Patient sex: M
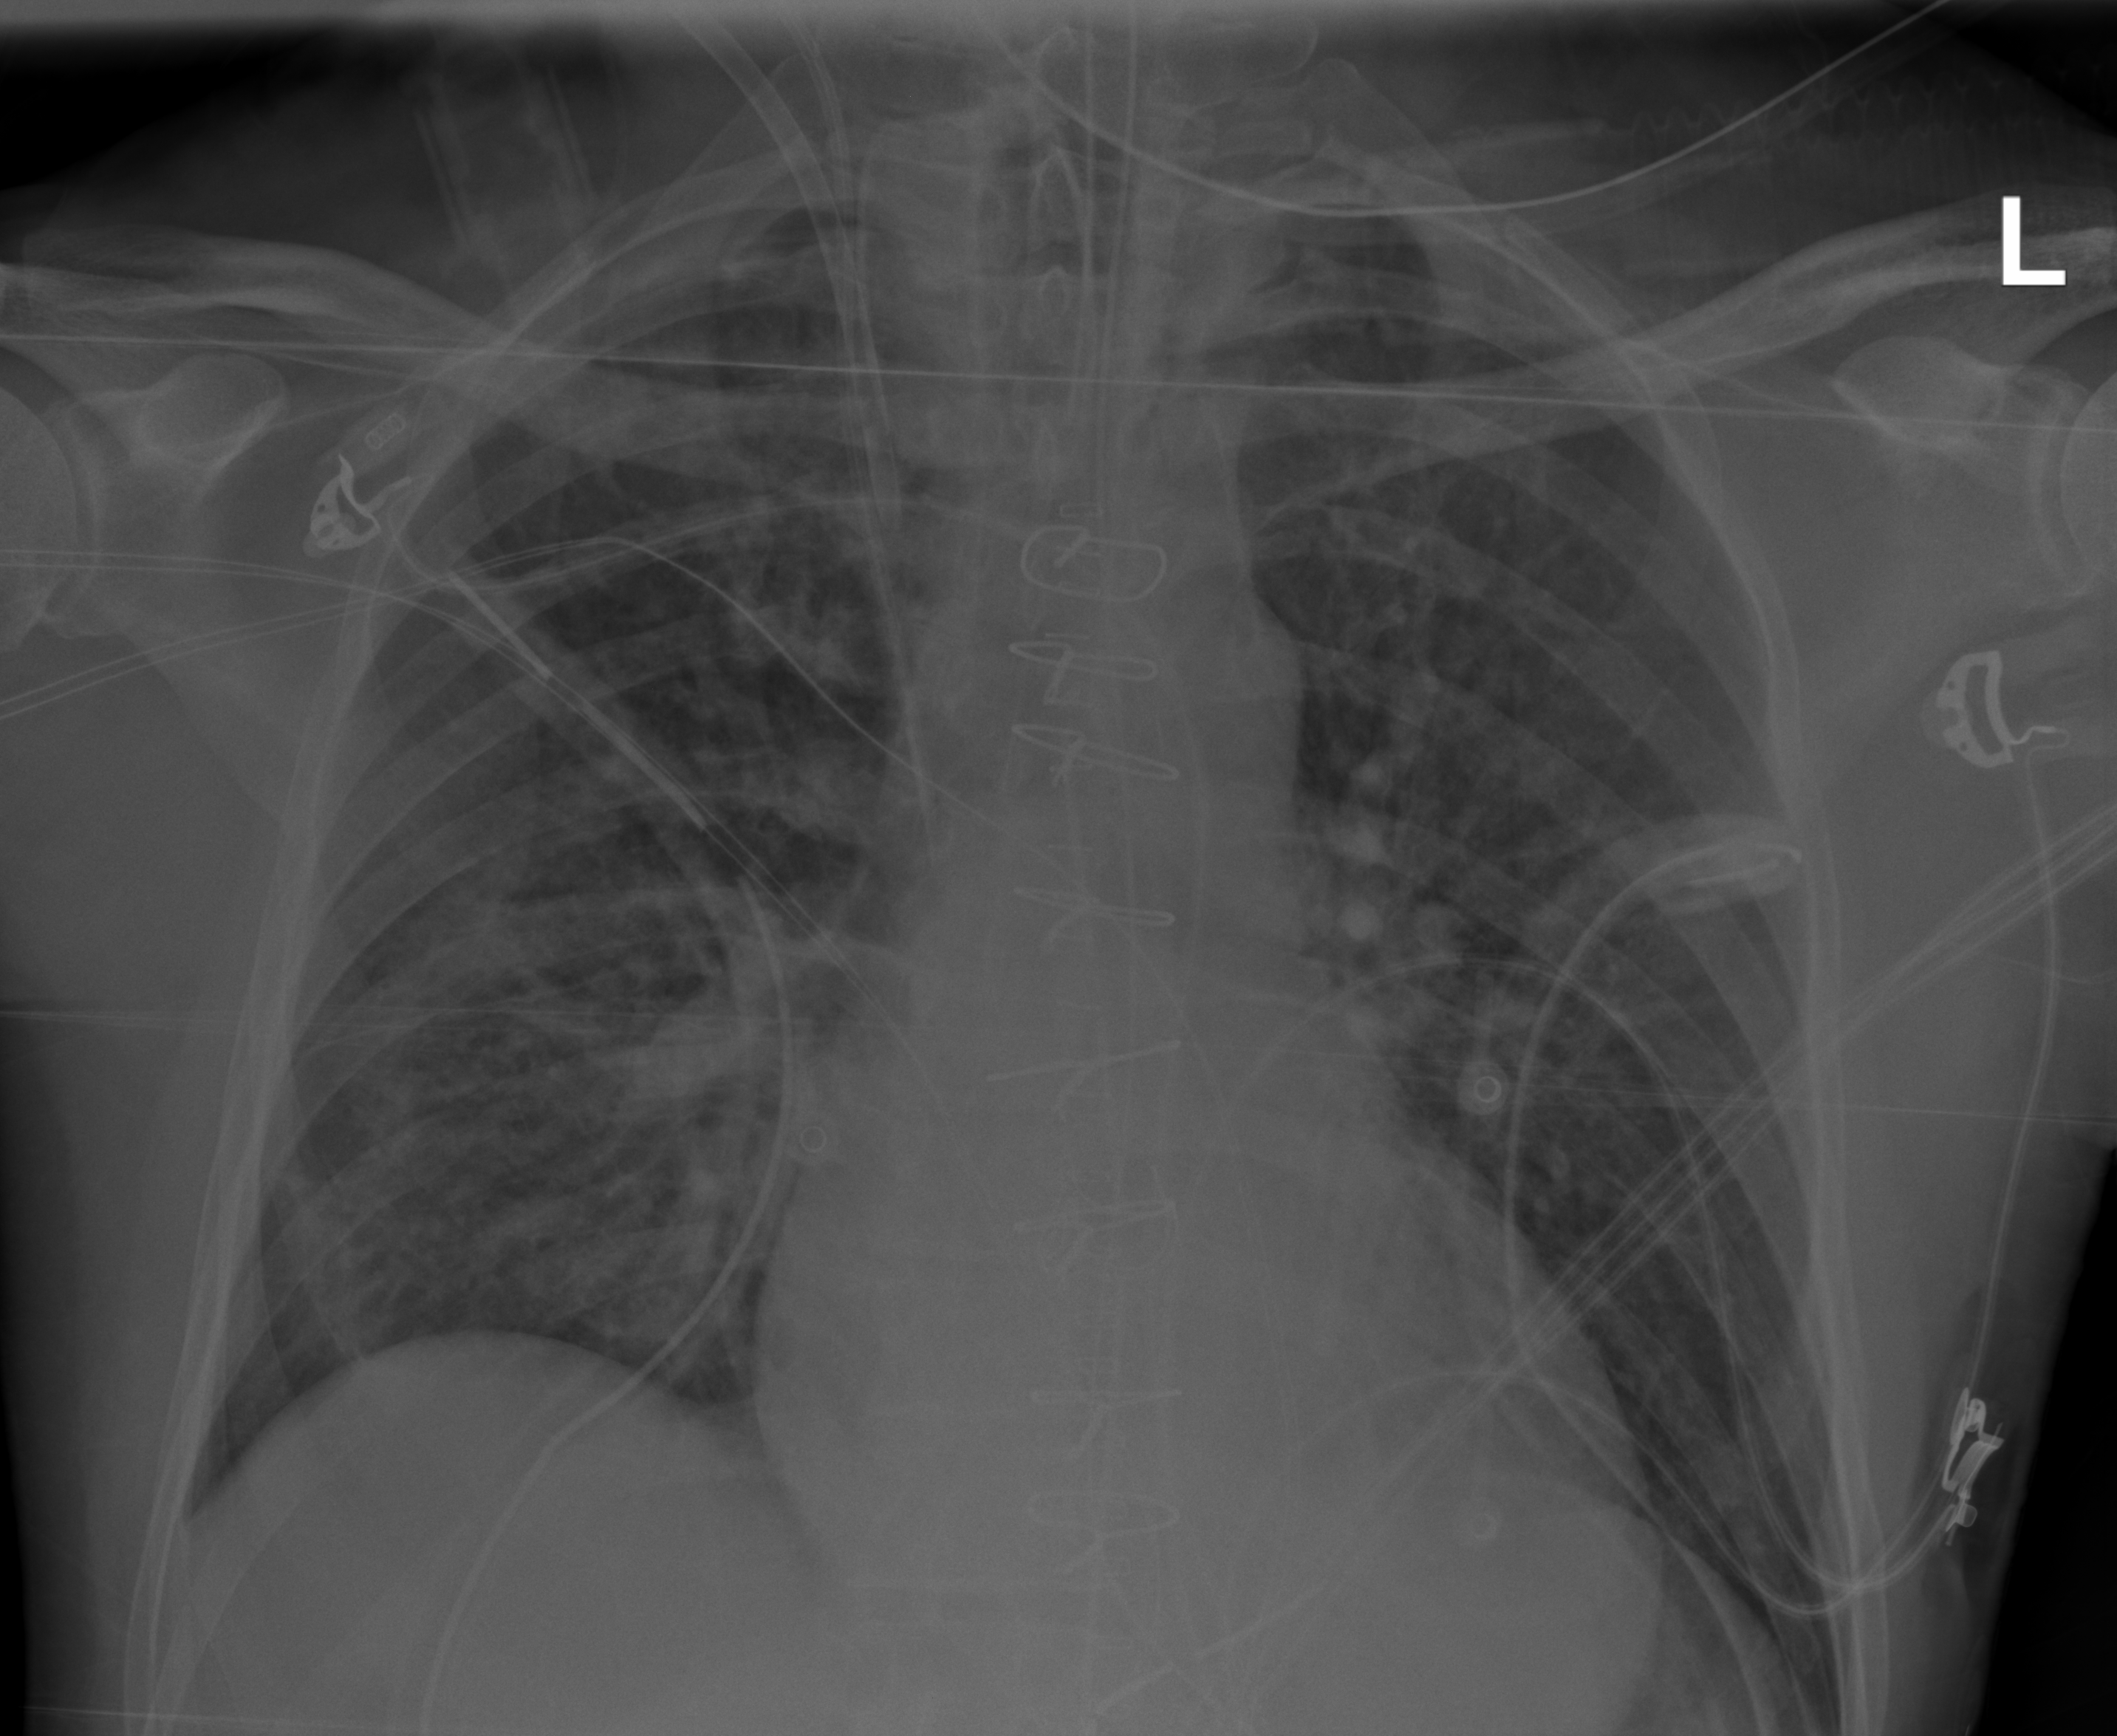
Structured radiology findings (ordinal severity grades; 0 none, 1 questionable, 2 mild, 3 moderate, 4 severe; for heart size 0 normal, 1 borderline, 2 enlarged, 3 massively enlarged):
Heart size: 1
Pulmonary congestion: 2
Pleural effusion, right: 0
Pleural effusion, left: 0
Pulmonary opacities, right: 0
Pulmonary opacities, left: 0
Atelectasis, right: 3
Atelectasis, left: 2